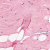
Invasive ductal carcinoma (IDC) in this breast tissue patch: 0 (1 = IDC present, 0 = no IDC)